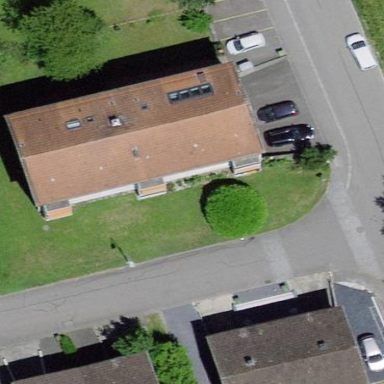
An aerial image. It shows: Gabled building.